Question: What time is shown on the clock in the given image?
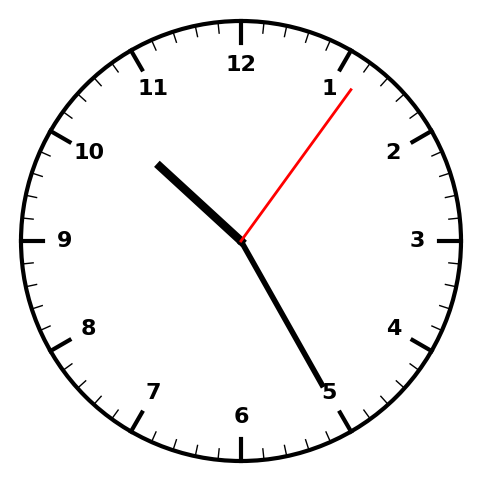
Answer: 10:25:06